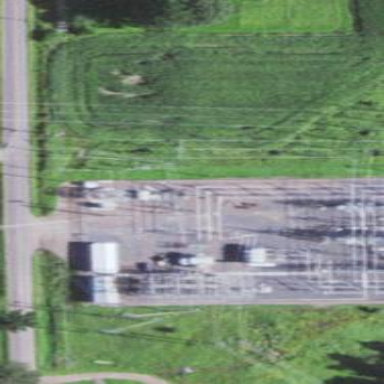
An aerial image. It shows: Outdoor transmission substation.